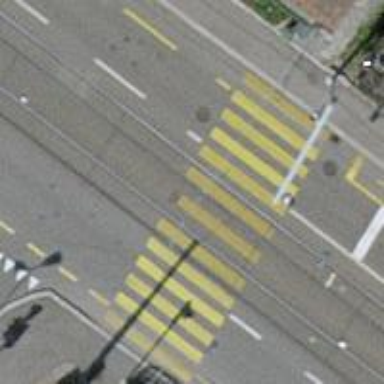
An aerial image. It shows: Zebra crossing with traffic signals.